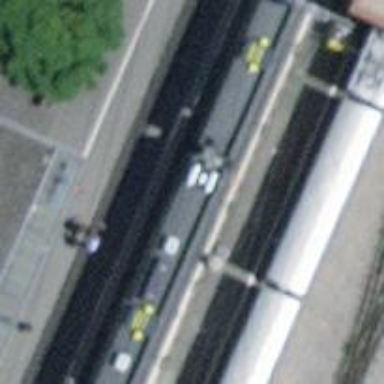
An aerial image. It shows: Railway stop with public transport stop position.